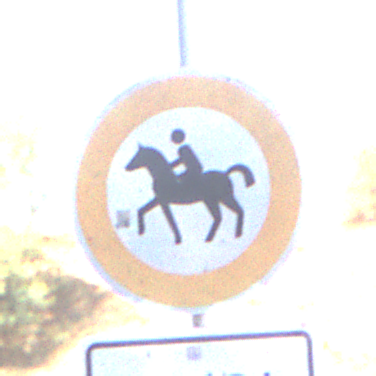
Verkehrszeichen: VerbotReiter
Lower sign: ZeitangabenOhneBeschraenkungAufWochentage1
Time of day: Midday
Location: Roofed (Underpass)
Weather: Clear
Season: NotSpecified
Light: Natural